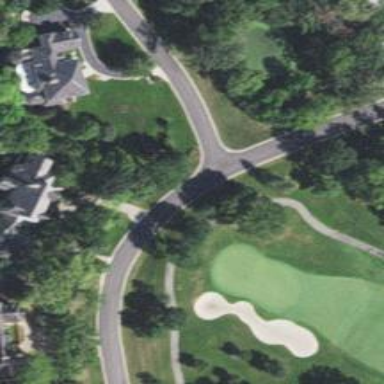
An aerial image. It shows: Path for both roads and golfers.